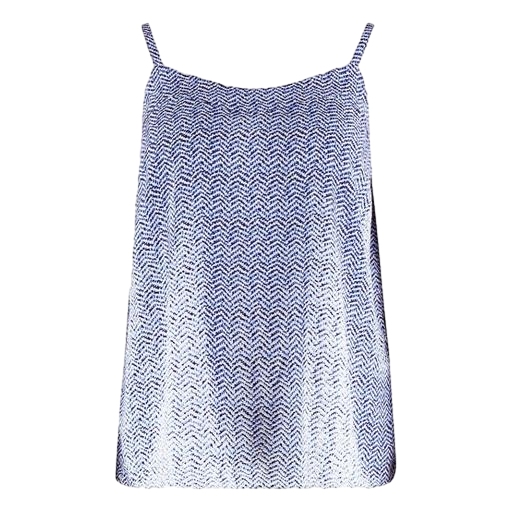
blue layla printed cami, blue printed tank, blue eloise printed tank, white background